九年级 · 度量几何学
如图, 在正六边形 $A B C D E F$ 中, $A C=2 \sqrt{3}$, 则它的边长是 $\qquad$

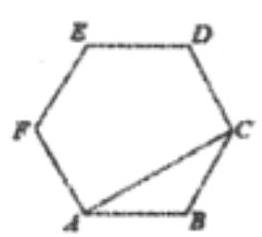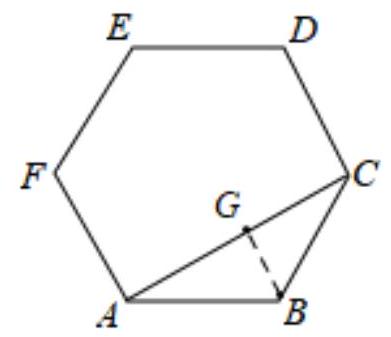
答案: 2

解析: 解: 如图, 过点 $B$ 作 $B G \perp A C$ 于点 $G$.

正六边形 $A B C D E F$ 中, 每个内角为 $(6-2) \times 180^{\circ} \div 6=120^{\circ}$,

$\therefore \angle A B C=120^{\circ}, \angle B A C=\angle B C A=30^{\circ}$,

$\therefore A G=\frac{1}{2} A C=\sqrt{3}$,

$\therefore G B=1, A B=2$,

即边长为 2 .

故答案为 2 .

过点 $B$ 作 $B G \perp A C$ 于点 $G$., 正六边形 $A B C D E F$ 中, 每个内角为 $(6-2) \times 180^{\circ} \div 6=120^{\circ}$, 即 $\angle A B C=$ $120^{\circ}, \angle B A C=\angle B C A=30^{\circ}$, 于是 $A G=\frac{1}{2} A C=\sqrt{3}, A B=2$,

本题考查了正多边形, 熟练运用正多边形的内角和公式是解题的关键.